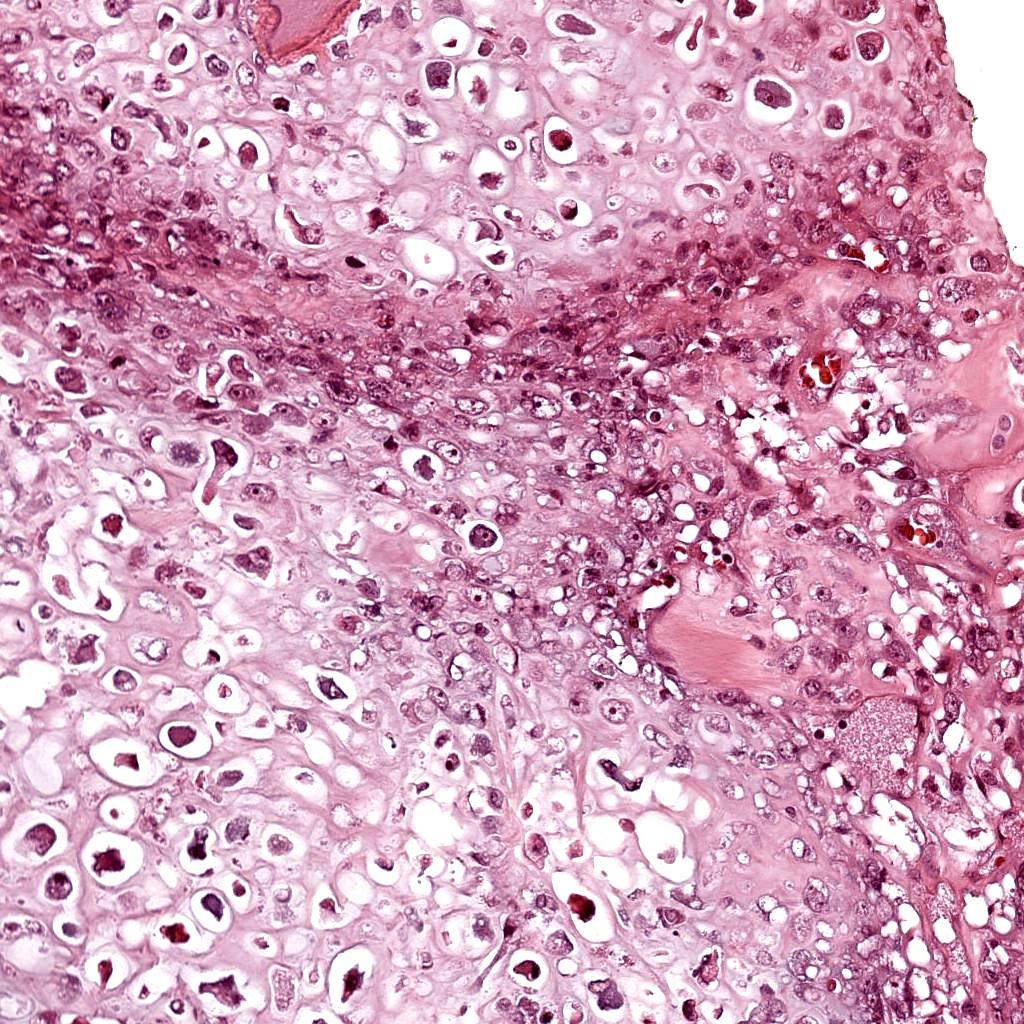
Label: Viable